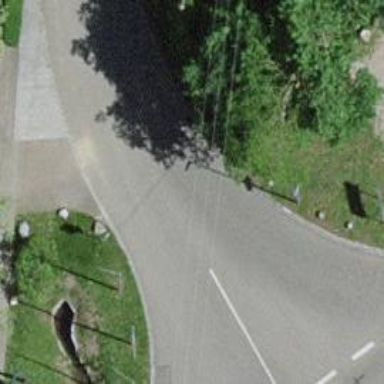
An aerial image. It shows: Paved footway.